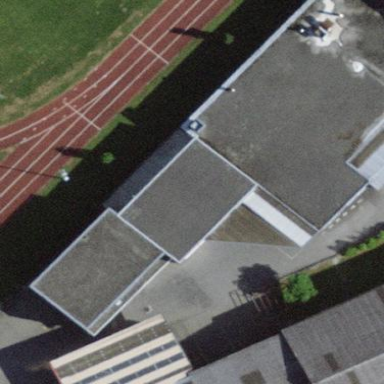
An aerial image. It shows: Flat-roofed commercial building.